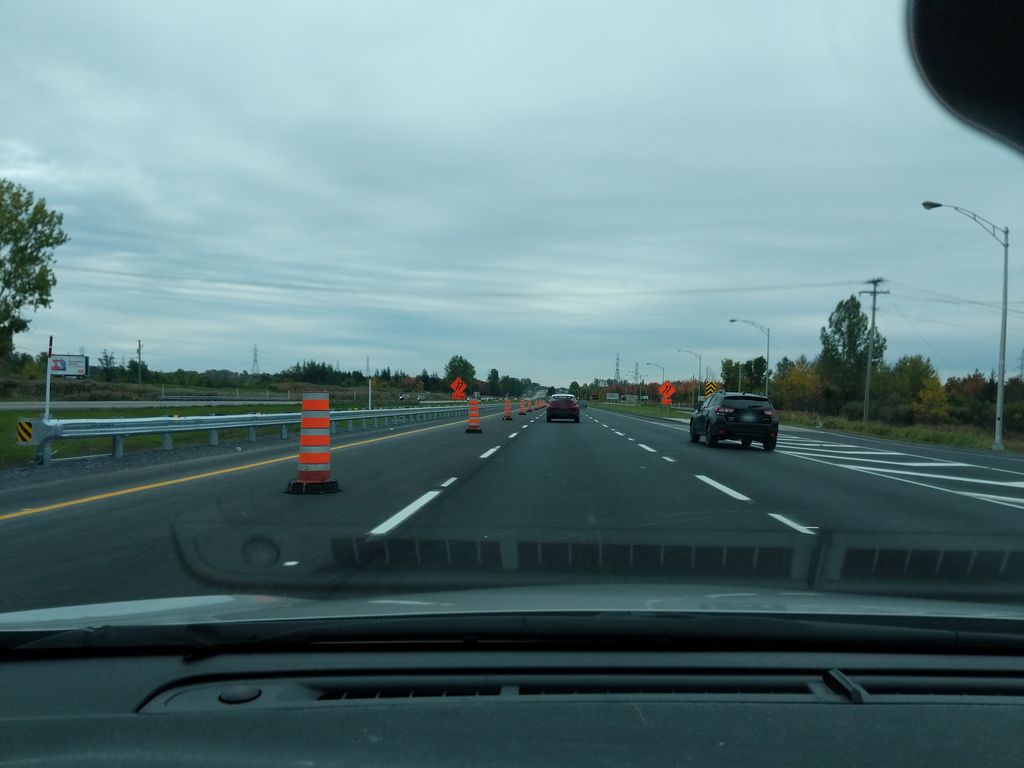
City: quebec_city